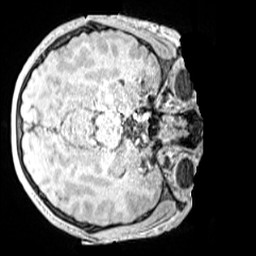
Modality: MP2RAGE
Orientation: axial
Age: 12
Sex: male
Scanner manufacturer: siemens
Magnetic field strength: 3 T
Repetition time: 4 s
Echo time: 0.00299 s